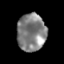
Tissue: lung
Cell type: Myeloid cells
Senescence score: 0.1911
Nuclear area (px): 1058
Mean DAPI intensity: 129.604